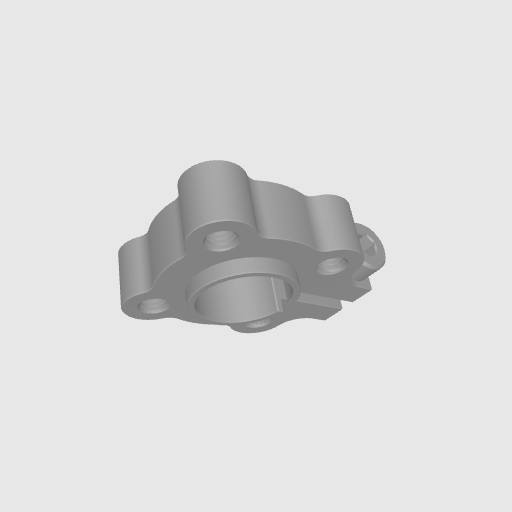
Part: ClampingHub12ID